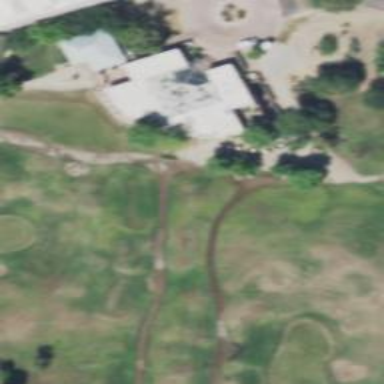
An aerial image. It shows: Pathway for golfing.